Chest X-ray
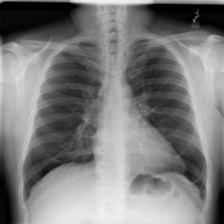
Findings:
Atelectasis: negative
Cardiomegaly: negative
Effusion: negative
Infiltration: negative
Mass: negative
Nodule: negative
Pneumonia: negative
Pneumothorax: negative
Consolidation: negative
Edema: negative
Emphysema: negative
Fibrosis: negative
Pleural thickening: negative
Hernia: negative